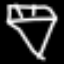
Label: diamond